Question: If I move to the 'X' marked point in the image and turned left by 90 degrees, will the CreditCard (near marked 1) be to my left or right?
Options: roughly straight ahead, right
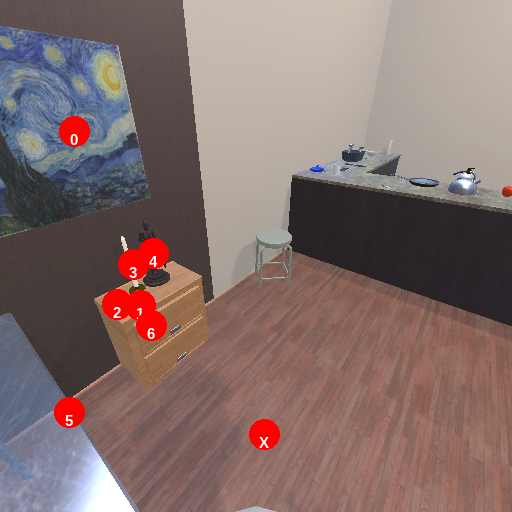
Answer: roughly straight ahead